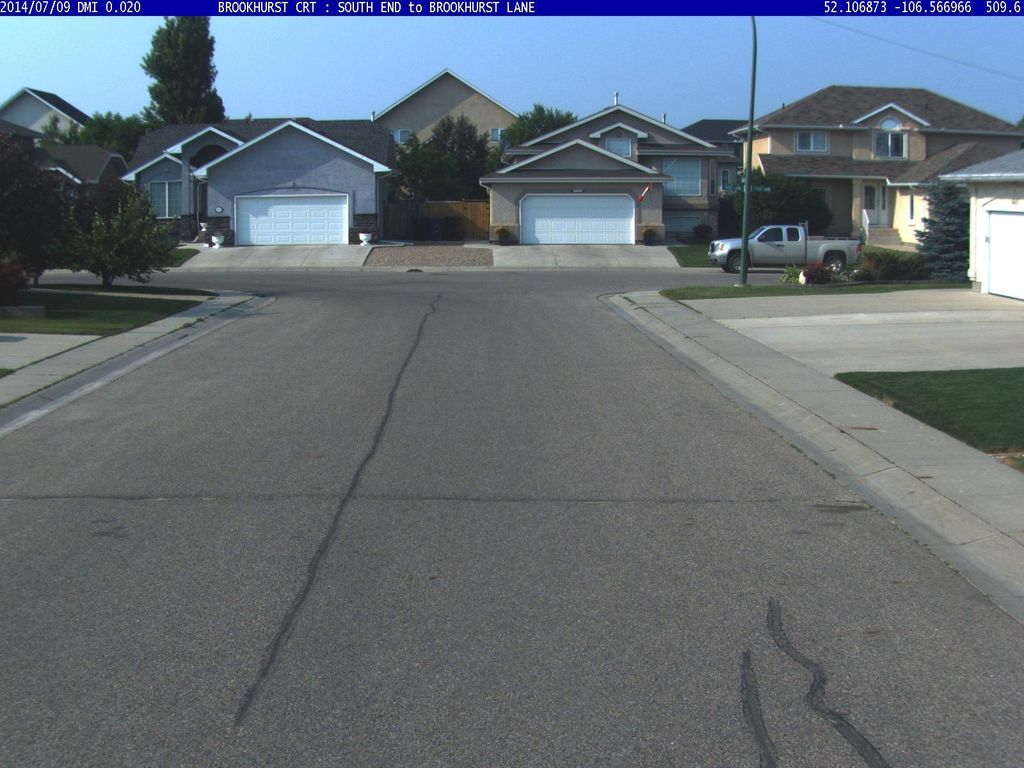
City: saskatoon